Field crop: maize
Growth stage: 2
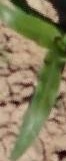
Species: maize